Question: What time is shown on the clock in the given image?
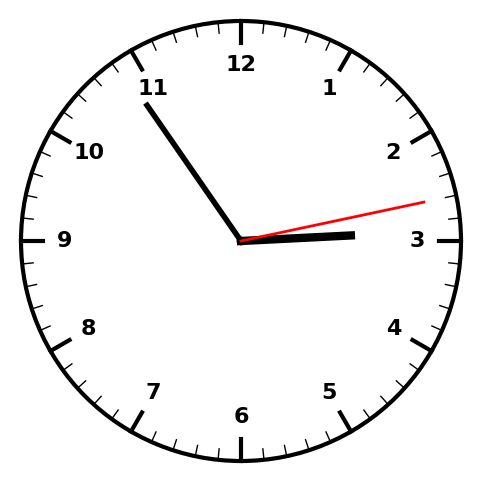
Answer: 02:54:13